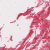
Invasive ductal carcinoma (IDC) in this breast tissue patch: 0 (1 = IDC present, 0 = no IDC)